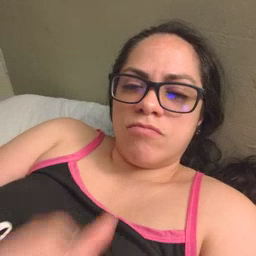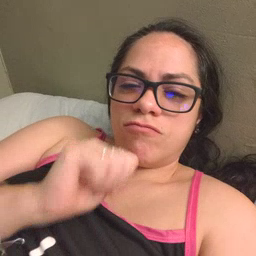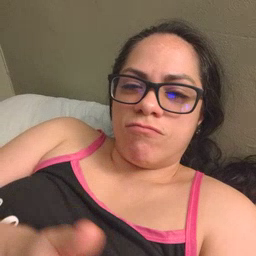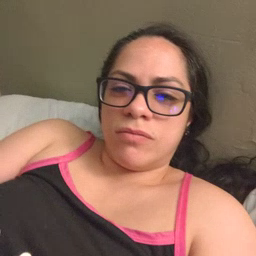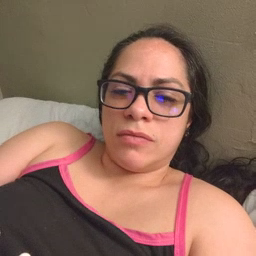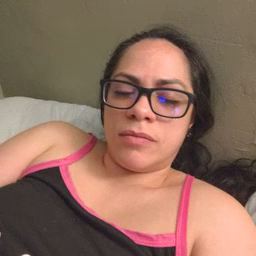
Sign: not